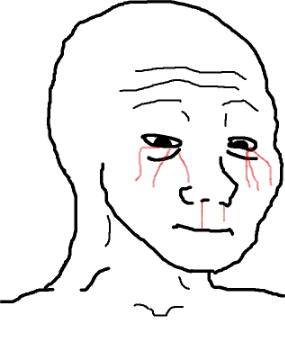
Label: 5_Crying_Wojak